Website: walmart
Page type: account-selection
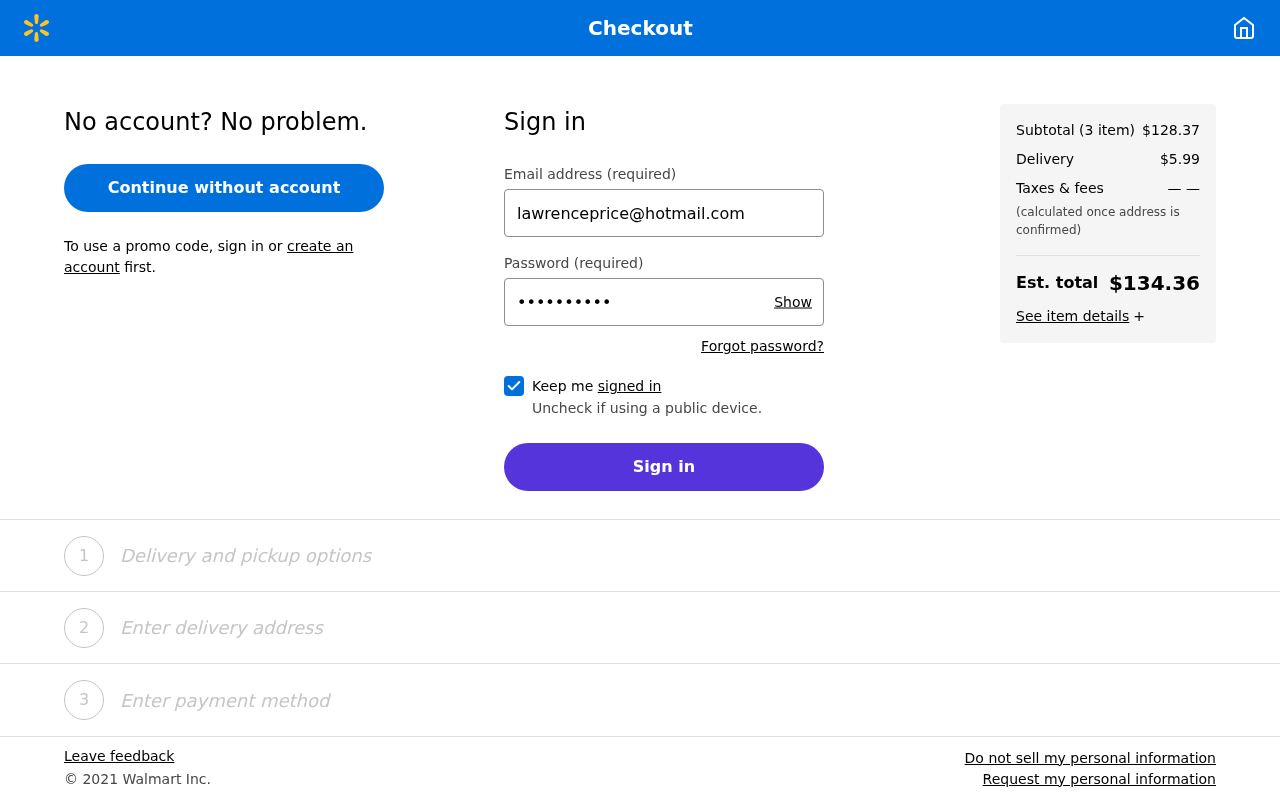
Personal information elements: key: PII_EMAIL
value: lawrenceprice@hotmail.com
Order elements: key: ORDER_NUM_ITEMS
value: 3
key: ORDER_SUBTOTAL
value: $128.37
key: ORDER_SHIPPING_COST
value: $5.99
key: ORDER_TOTAL
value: $134.36